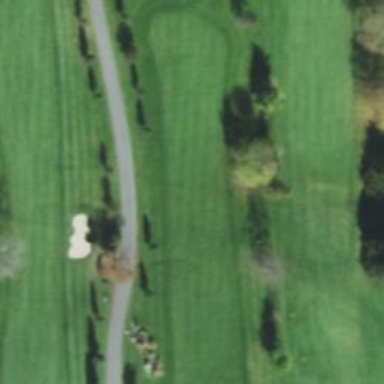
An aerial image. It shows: View of golf hole.